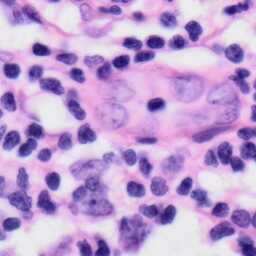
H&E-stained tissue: Skin